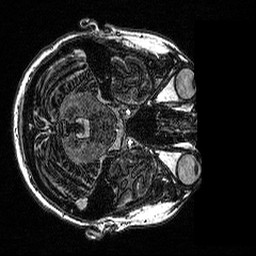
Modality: MP2RAGE
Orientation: axial
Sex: female
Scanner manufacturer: siemens
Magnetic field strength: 3 T
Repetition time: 5 s
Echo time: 0.00292 s